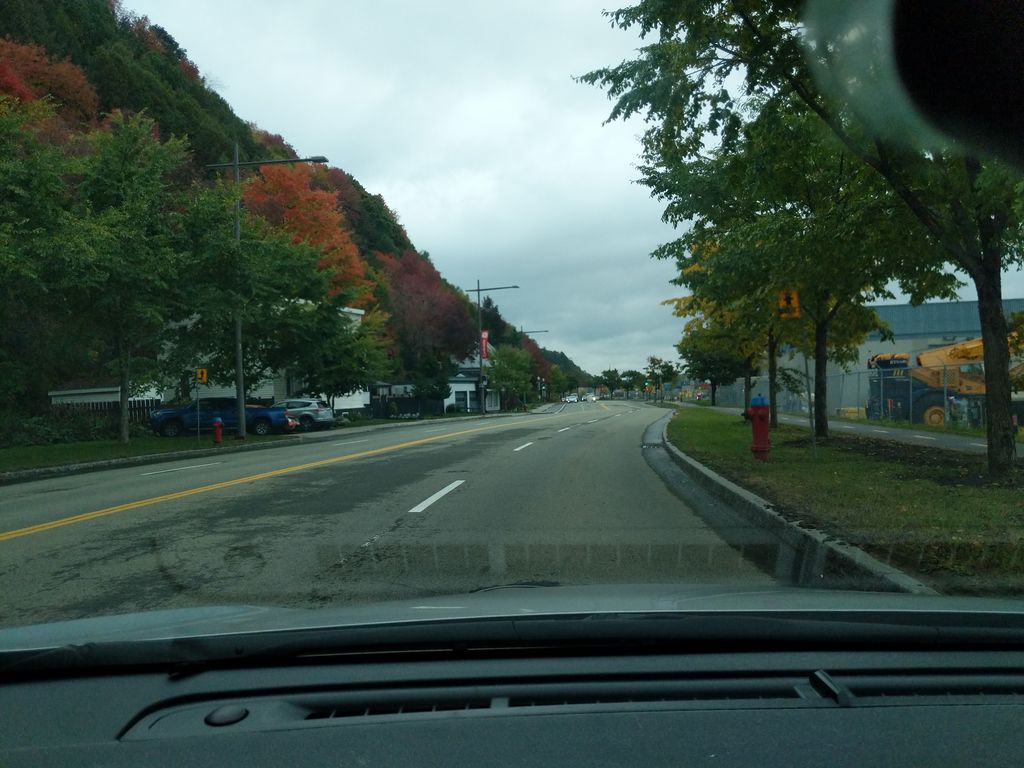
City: quebec_city